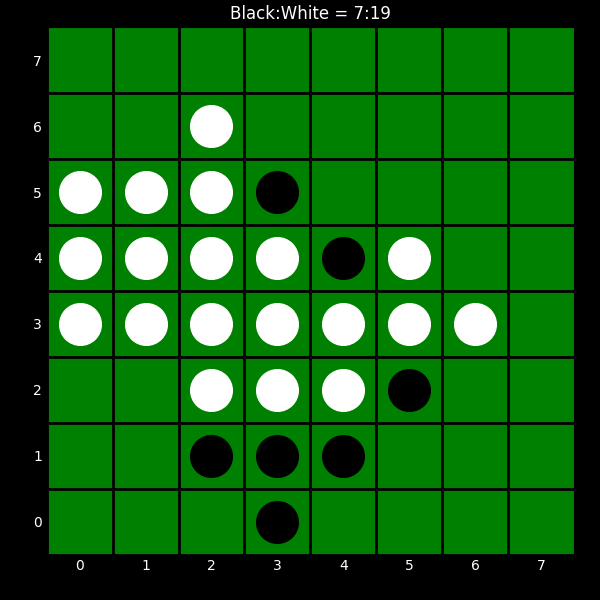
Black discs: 7
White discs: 19